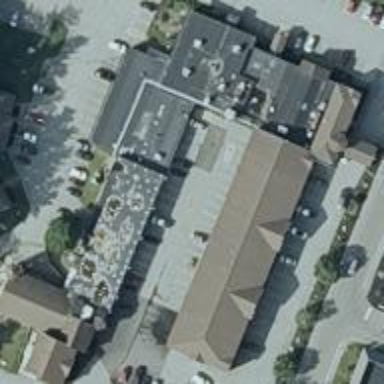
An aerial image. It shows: Hotel building.